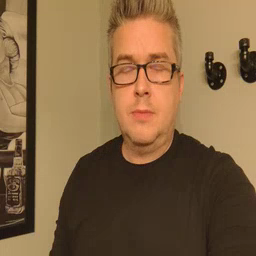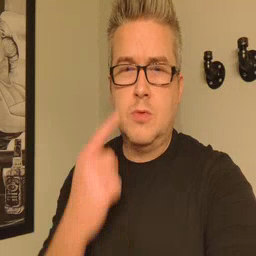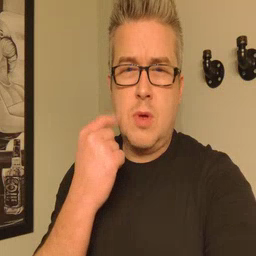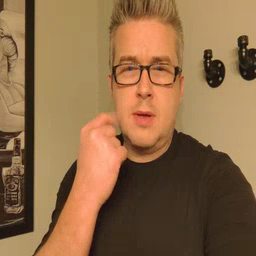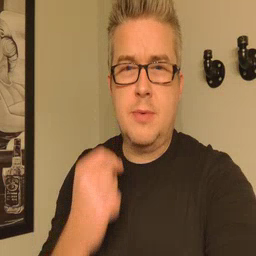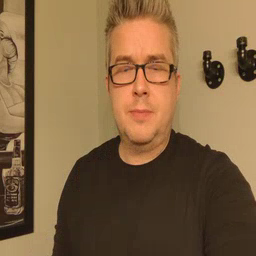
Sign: cry